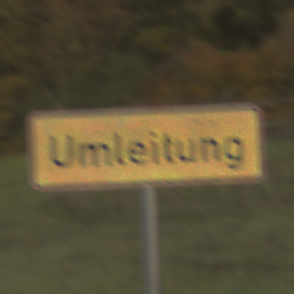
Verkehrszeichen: Umleitungsankuendigung
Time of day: SunriseSunset
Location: Outdoor (Nature)
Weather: PartlyCloudy
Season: NotSpecified
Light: Natural